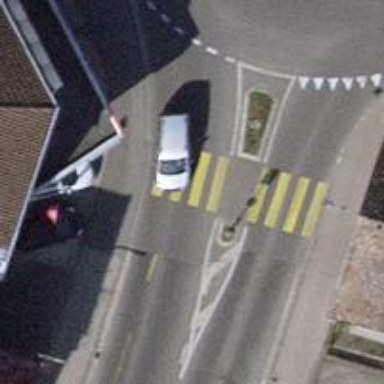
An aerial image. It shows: Marked footway with zebra crossing and crossing island. The surface of the footway is asphalt.